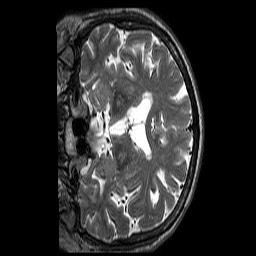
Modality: T2w
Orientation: coronal
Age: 67
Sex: female
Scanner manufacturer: siemens
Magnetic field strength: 3 T
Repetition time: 3.2 s
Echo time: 0.213 s